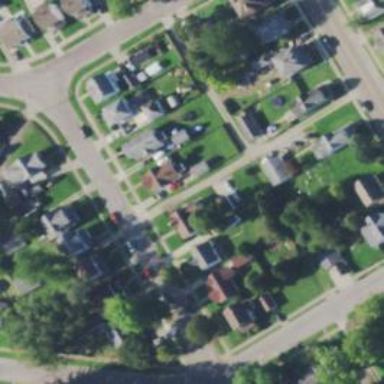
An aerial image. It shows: Alley classified as service road.